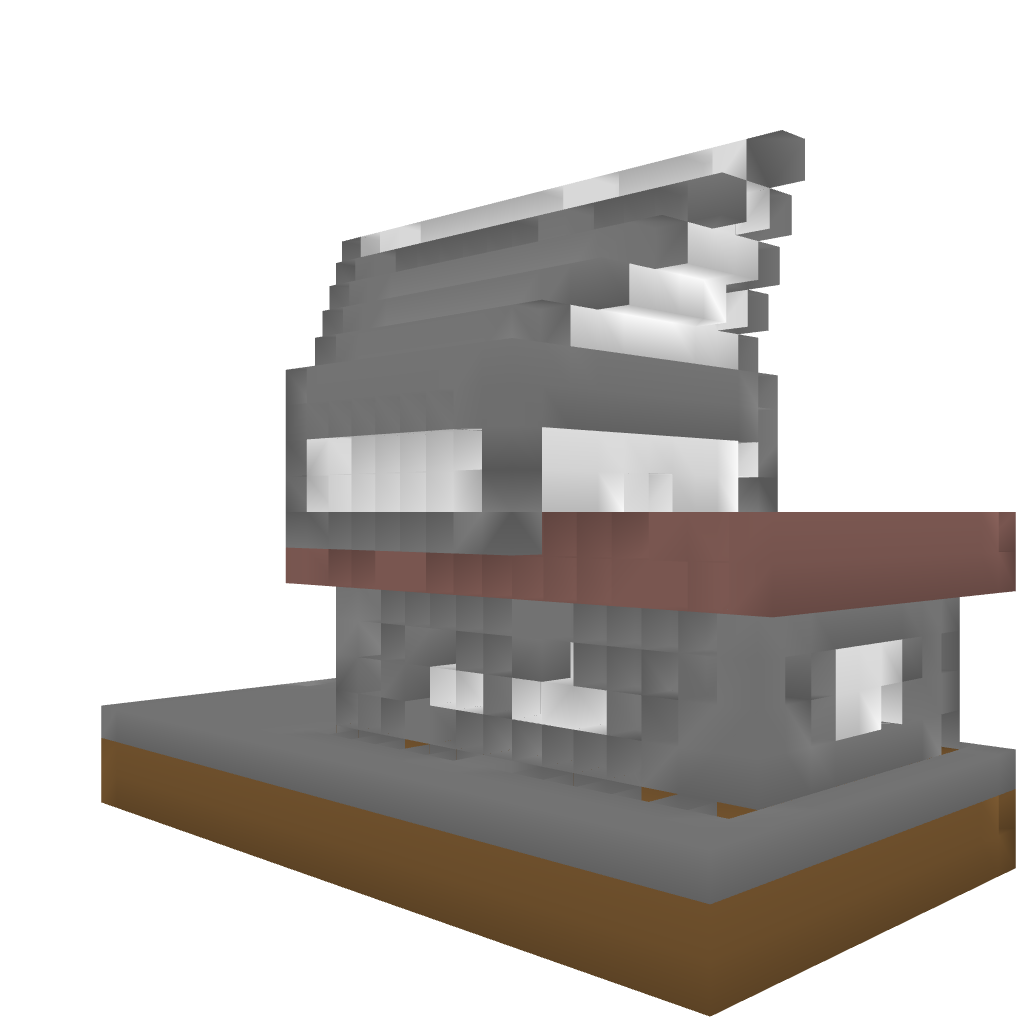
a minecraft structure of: Cozy Little House good quality